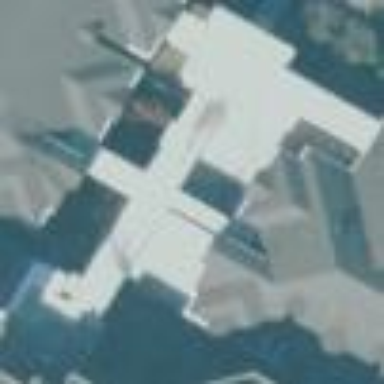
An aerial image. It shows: Hospital building.